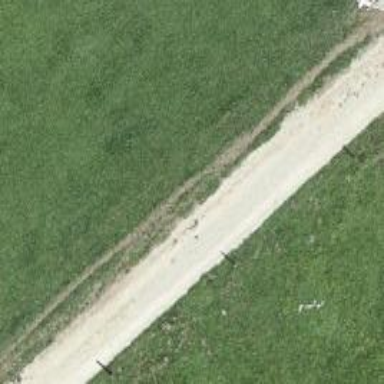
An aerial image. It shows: Track with grass surface categorized as grade4 tracktype.